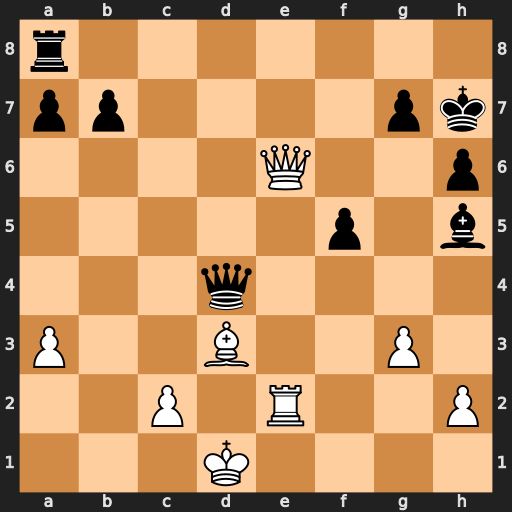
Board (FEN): r7/pp4pk/4Q2p/5p1b/3q4/P2B2P1/2P1R2P/3K4
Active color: w
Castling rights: -
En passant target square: -
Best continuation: Qxf5+ g6 Qxh5 Qxd3+ cxd3